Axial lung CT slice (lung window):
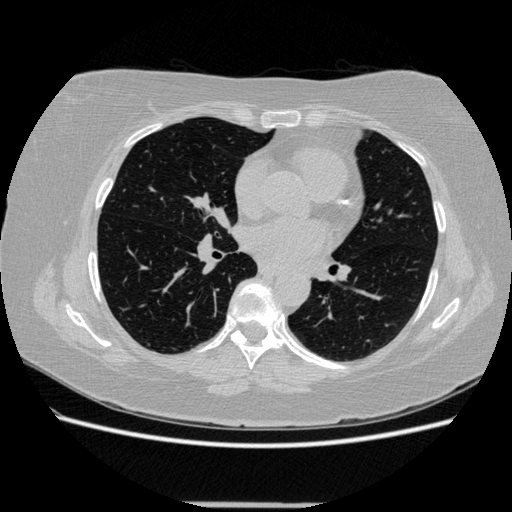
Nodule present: no